Interaction volume radius: 5 \u00c5
Interaction volume height: 10 \u00c5
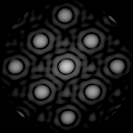
Disorder parameter: 0.05631